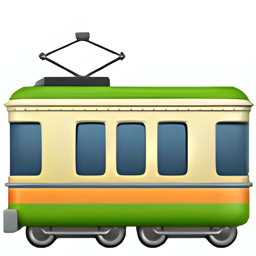
Name: railway car
Emoji: 🚃
Group: Travel & Places
Sub-group: transport-ground